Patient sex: M
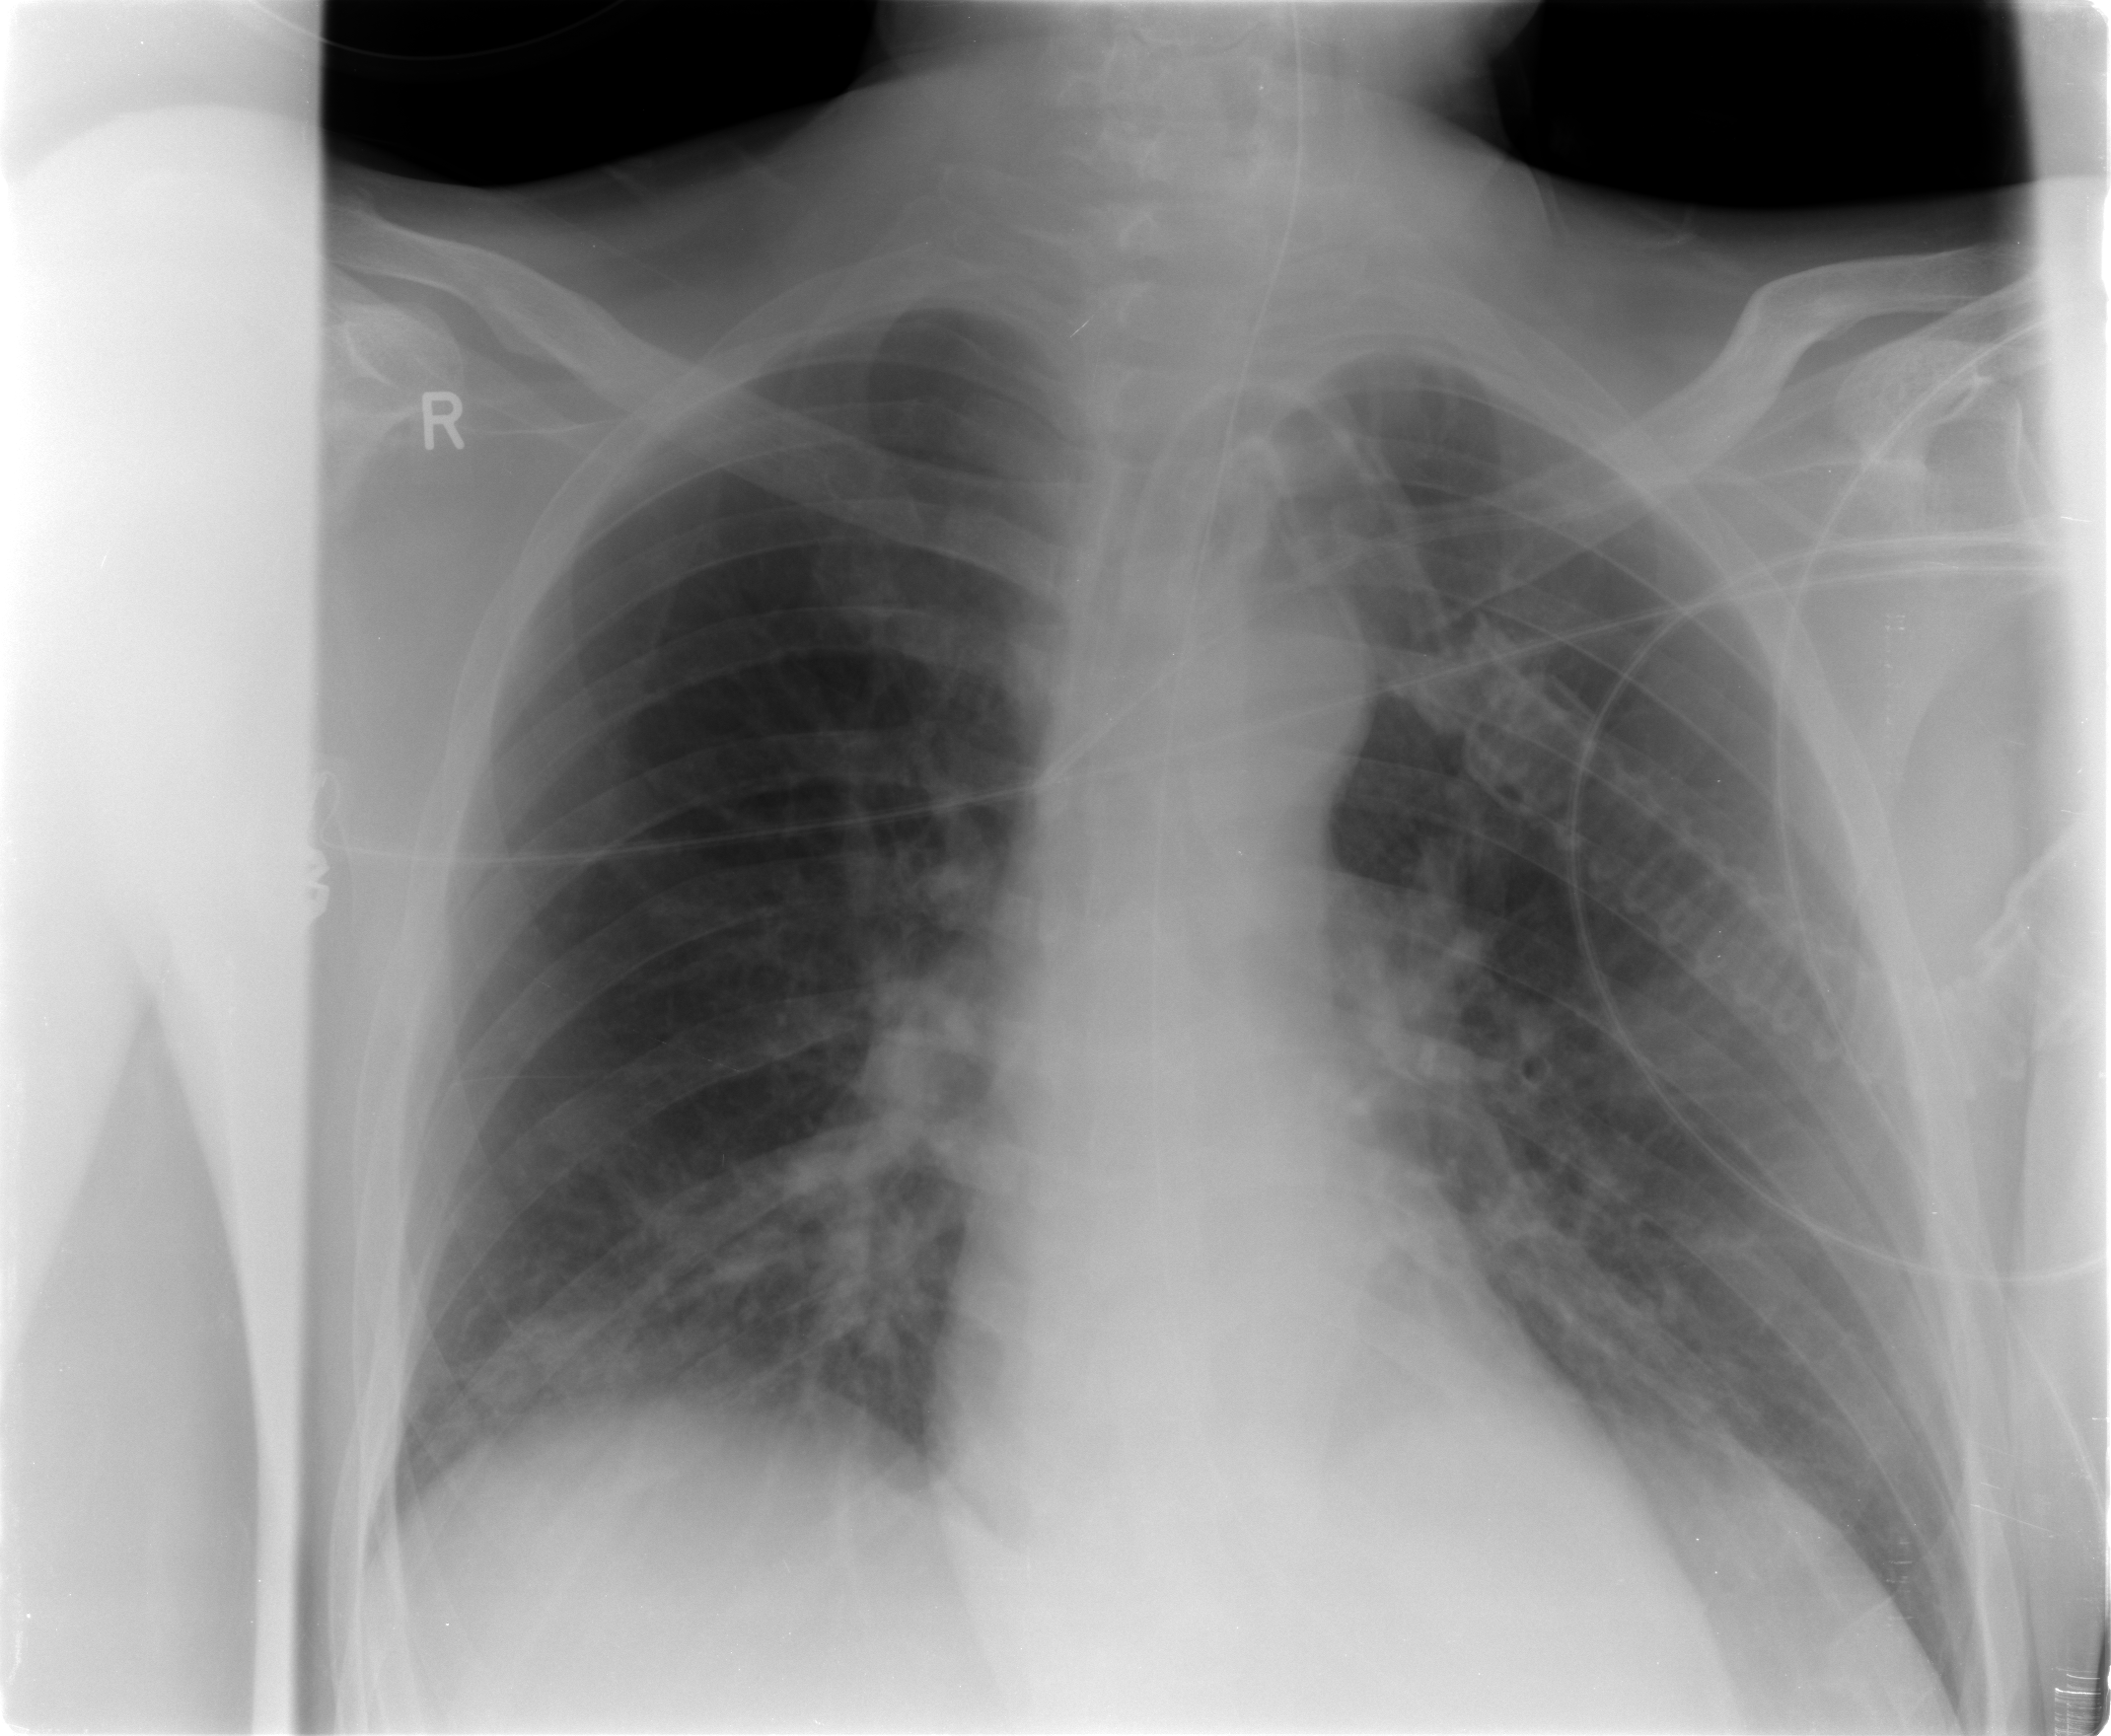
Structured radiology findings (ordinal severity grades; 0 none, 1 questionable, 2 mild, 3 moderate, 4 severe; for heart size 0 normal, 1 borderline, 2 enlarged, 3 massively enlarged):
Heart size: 0
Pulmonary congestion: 1
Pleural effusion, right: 0
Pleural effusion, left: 0
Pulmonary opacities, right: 2
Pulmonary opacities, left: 2
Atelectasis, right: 2
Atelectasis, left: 2